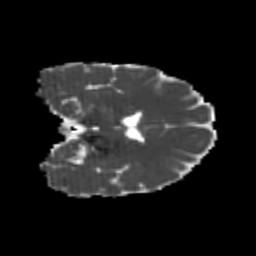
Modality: MD
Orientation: coronal
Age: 23
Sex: female
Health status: healthy
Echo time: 0.074 s